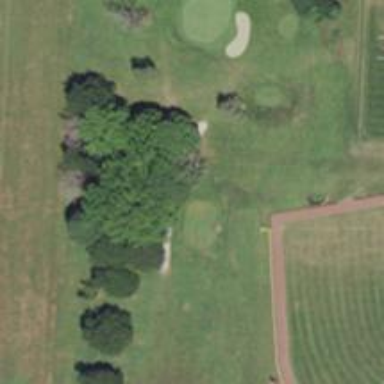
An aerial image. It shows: Path for both road and golf.